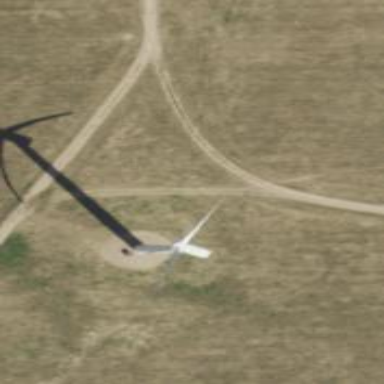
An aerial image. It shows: Wind power generator employing wind turbines.